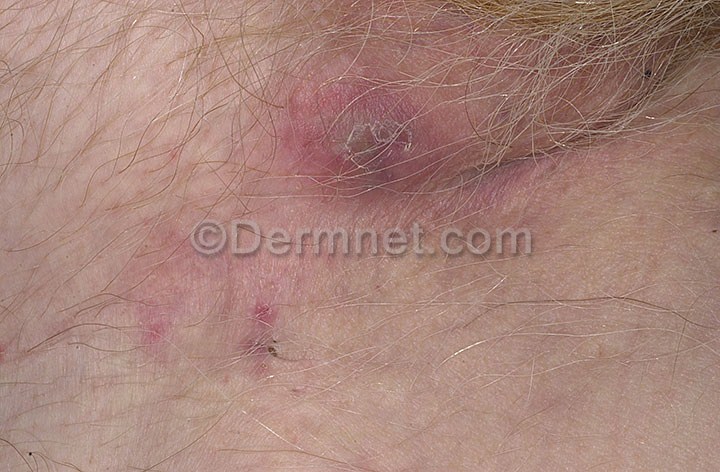
Disease: Acne and Rosacea Photos